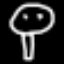
Label: mushroom